Question: I have a simulink model where I have multiple blocks (children) which needs to send and receive signals with one common block (parent) and send one signal to another (listener).

The question is: are there any good design patterns for this?
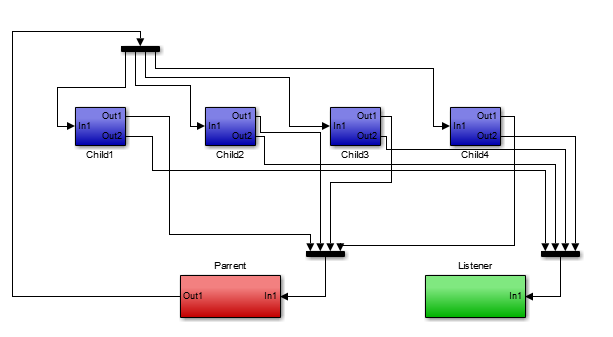
Answer: I would use busses to transfer the information throughout the model. Make each child subsystem have only one bus output (you can use <URL> blocks. Similarly, make the parent subsystem output a bus, and select the approriate signals for each of the child inputs. It takes a bit more work to set-up but is the more robust, scalable and "elegant" way to go about this in my mind.
Arnaud